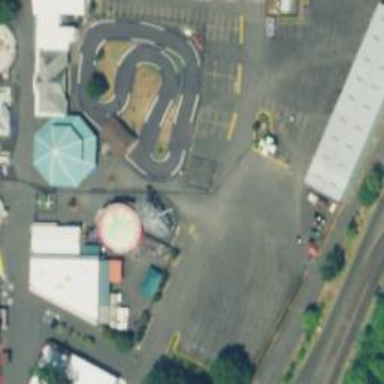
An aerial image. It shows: Big wheel attraction.